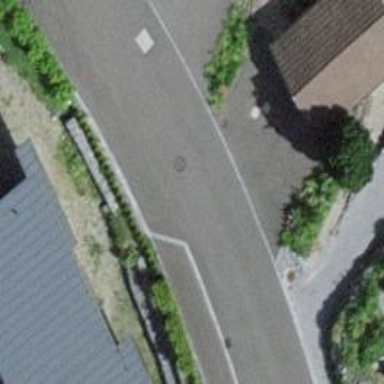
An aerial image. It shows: Residential road with asphalt surface.